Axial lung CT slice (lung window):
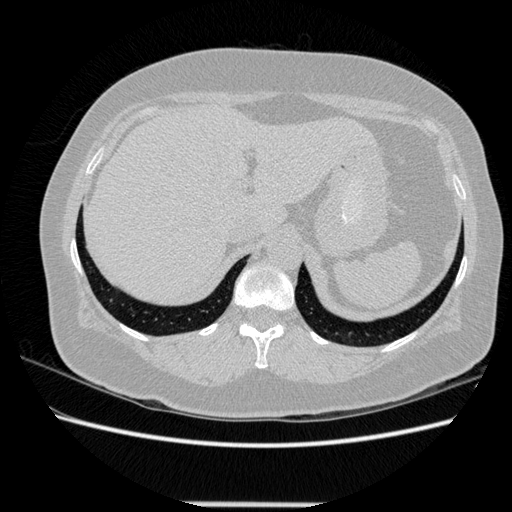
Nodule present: no